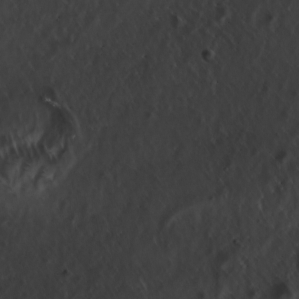
Label: non_frost